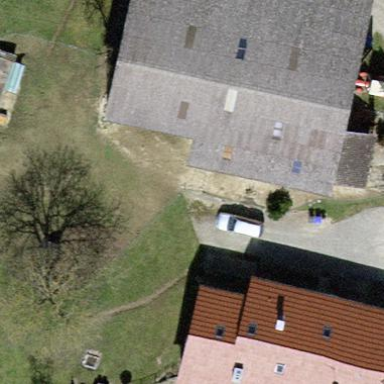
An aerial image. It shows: Farmyard area.